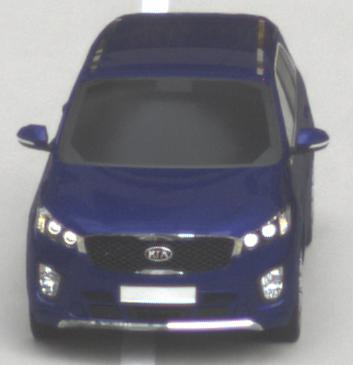
Make: KIA
Model: Sorento 2.2 CRDi
Detailed model: Sorento (UM)
Model produced from: 2015/03
Model produced until: 2017/10
Doors: 5
Color: blue
Road condition: dry road
Daytime: midday
Contrast: low contrast